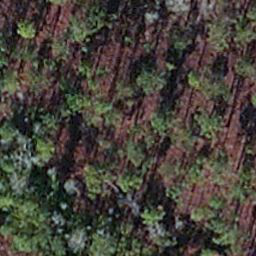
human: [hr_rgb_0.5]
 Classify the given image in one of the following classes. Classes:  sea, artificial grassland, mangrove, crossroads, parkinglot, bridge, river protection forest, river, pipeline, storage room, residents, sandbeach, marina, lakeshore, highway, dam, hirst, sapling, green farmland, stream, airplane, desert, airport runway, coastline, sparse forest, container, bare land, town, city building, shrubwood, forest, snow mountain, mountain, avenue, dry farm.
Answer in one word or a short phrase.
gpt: sapling